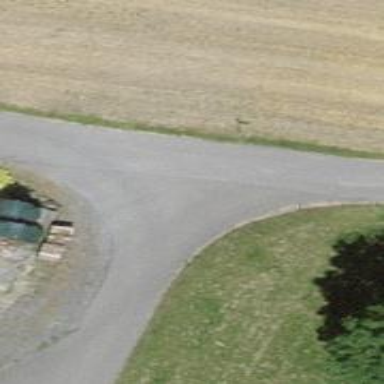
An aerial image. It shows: Residential road.